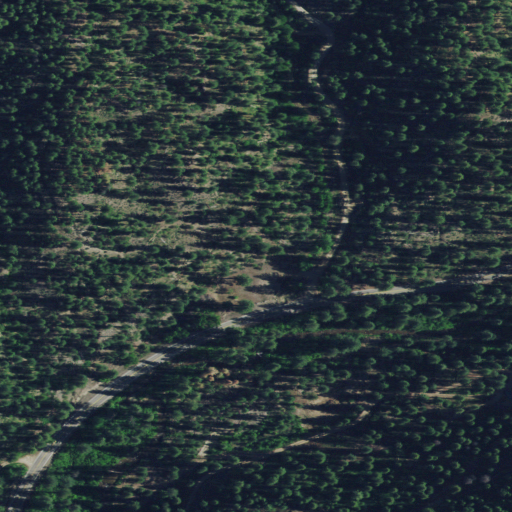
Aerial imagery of valley in Idaho named Illinois Gulch containing evergreen forest, shrub, and open development